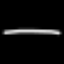
Label: line